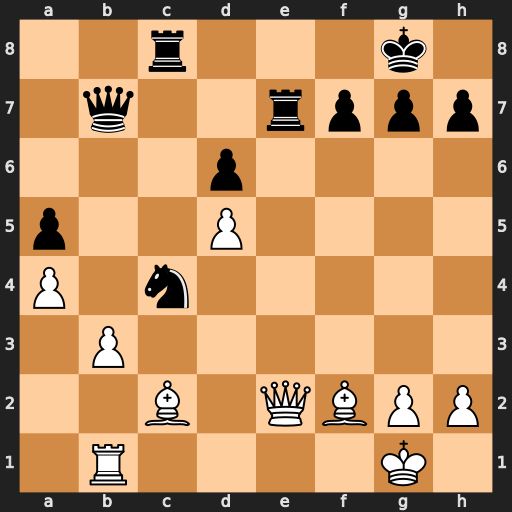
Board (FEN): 2r3k1/1q2rppp/3p4/p2P4/P1n5/1P6/2B1QBPP/1R4K1
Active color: w
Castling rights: -
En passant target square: -
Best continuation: Qd3 g6 bxc4